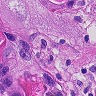
Metastatic tissue present: yes